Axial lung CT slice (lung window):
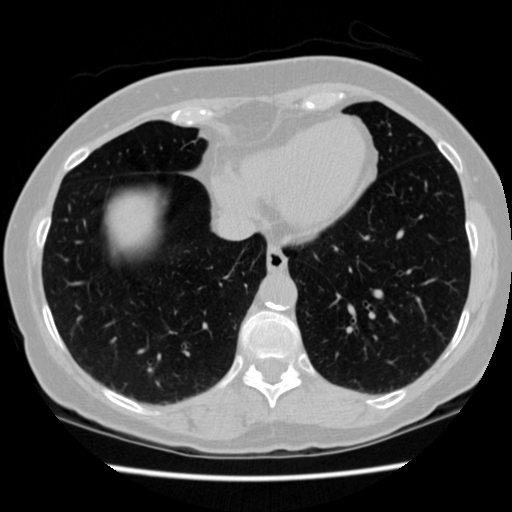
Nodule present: no